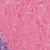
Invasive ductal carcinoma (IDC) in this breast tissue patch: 0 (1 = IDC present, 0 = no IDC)